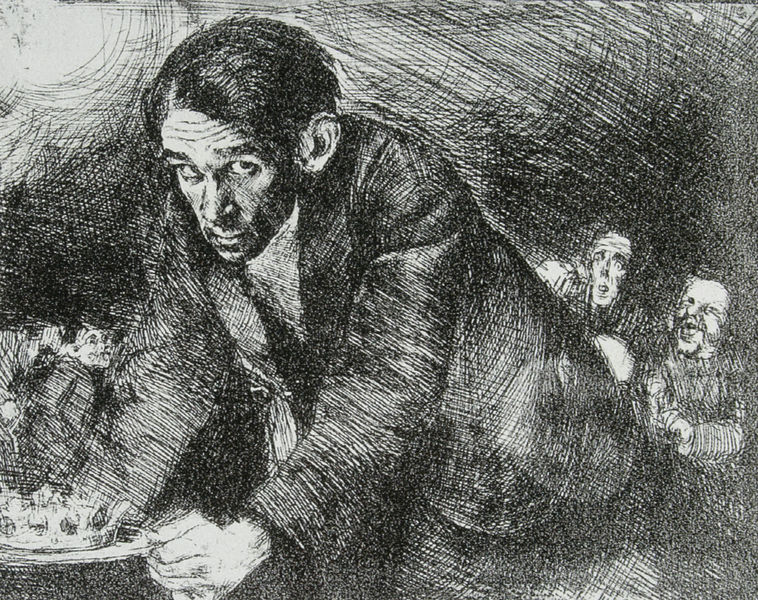
Titel: Huldigung (Selbstbildnis)
Künstler: Bruno Schulz
Standort: Warschau
Institution: Muzeum Narodowe
Schlagwörter: dunkel, feder, hand, mann, weiß, menschen, finger, grau, licht, mund, männer, nacht, nase, ohr, schwarz, skizze, stirn, zeichnung, blick, meschen, anzug, bart, gesichter, hemd, jacke, kellner, arm, augen, entsetzen, falten, gesicht, halten, tablett, teller, tragen, ärmel, hände, auge, reich, drei, asudruck, gebeugt, krone, genre, oval, düster, linien, arbeiter, angst, beobachter, essen, karikatur, krawatte, platte, striche, lachen, vier, tusche, bücken, kohle, kuchen, druck, schraffur, radierung, stich, dieb, greifen, schwarzweiß, schrecken, stirnfalten, bleistift, stift, tinte, daumier, gesichtsausdruck, krönung, gebückt, heimlich, kupferstich, strichzeichnung, gestrichelt, torte, länglich, blicj, erschrocken, raddierung, schadenfroh, segelohr, stinrfalten